Question: My requirement is parts of text should be displayed as bold and colored within each cell of a UITableview. I have managed it using the NSMutableAttributedString, CATextLayer and cell's contenview's layer. Below is the code that i have used to display.
'''
CATextLayer *textLayer = nil; //used to draw the attributed string
CALayer *layer = nil;
if(cell == nil) {
textLayer = [[CATextLayer alloc] init];
textLayer.backgroundColor = [UIColor clearColor].CGColor;
[textLayer setForegroundColor:[[UIColor clearColor] CGColor]];
[textLayer setContentsScale:[[UIScreen mainScreen] scale]];
textLayer.wrapped = YES;
layer = cell.contentView.layer;
[layer addSublayer:textLayer];
textLayer = nil;
}
//get the layer by nesting sublayer of cell layer because we don't have tag property for the layer and textlayer.
if (!layer) {
layer = cell.contentView.layer;
}
for (id subLayer in layer.sublayers) {
if ([subLayer isKindOfClass:[CATextLayer class]]) {
// NSLog(@"found textlayer");
textLayer = subLayer;
textLayer.string = nil;
}
}
textLayer.frame = CGRectMake(53.0f, 23.0f, 240.0f, attributedStrHeight);
if([self isNotNull:mAttrbtdStr]) {
textLayer.string = mAttrbtdStr;
}
'''
The Problem is when I scroll the table fast the text is displaying as animated(Overlapping), and after stopped scrolling it is displaying properly. Please find the below reference image

Could any one please help me why this overlapping is happening only when i scroll the table?
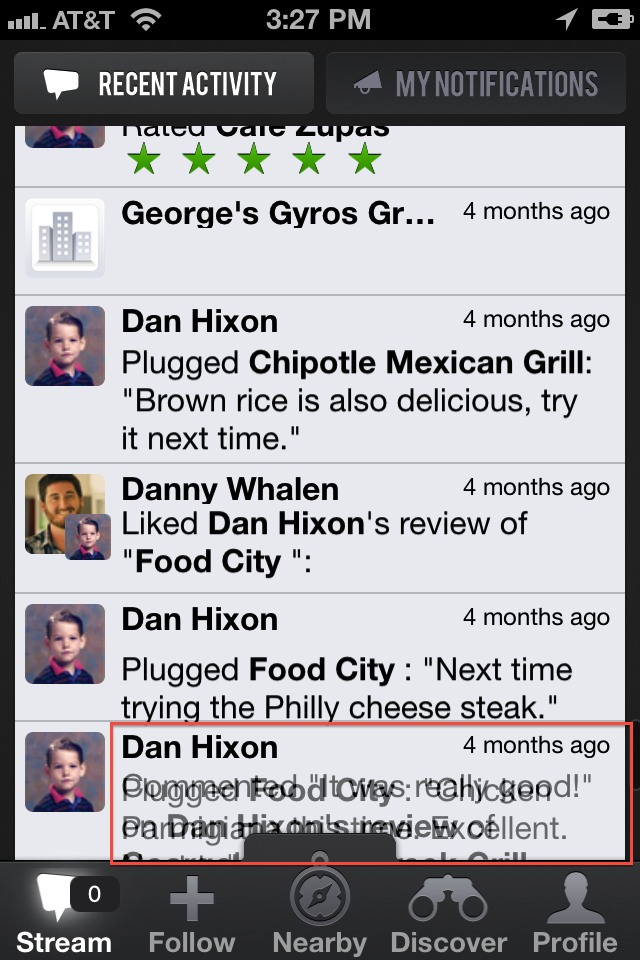
Answer: That is really an interesting question, 'CALayer' properties are animated by default(implicit animation) so it could be the default behavior of the 'CATextLayer' inside the scrollview animation. One solution could be disable them, you have two options:
1. DIsable animation in current transaction, but I don't how this could affect normal animation on tableview even if you are creating a new transaction [CATransaction begin]; [CATransaction setValue: [NSNumber numberWithBool: YES] forKey: kCATransactionDisableActions]; [CATransaction commit];
2. Setting the animation action dictionary the return null, here's a help Disabling implicit animations in -[CALayer setNeedsDisplayInRect:]